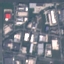
Land use / land cover class: Industrial